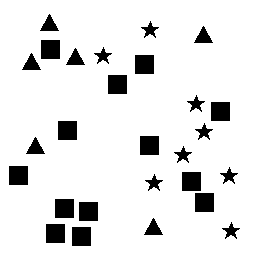
Squares: 13
Triangles: 6
Stars: 8
Total shapes: 27